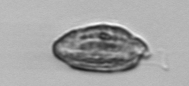
Label: Katodinium_or_Torodinium